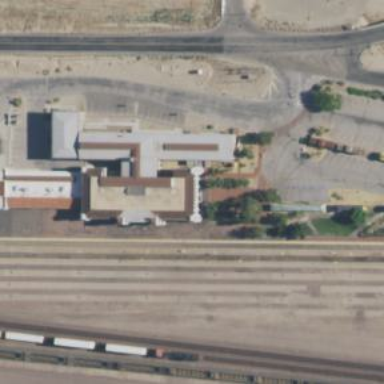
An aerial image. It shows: Train station building.